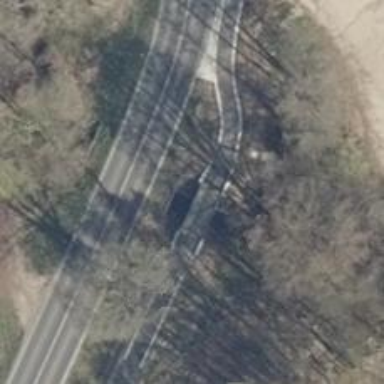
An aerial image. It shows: Asphalt path on bridge.